Question: I'm trying use the FAKE Nuget helper to generate a nuspec and package it. The problem is that when it generates a nuspec, it is set to ReadOnly. From there, when nuget.exe runs, it throws "Access Denied" when trying to do the packaging process.
What do I need to do to circumvent this issue?

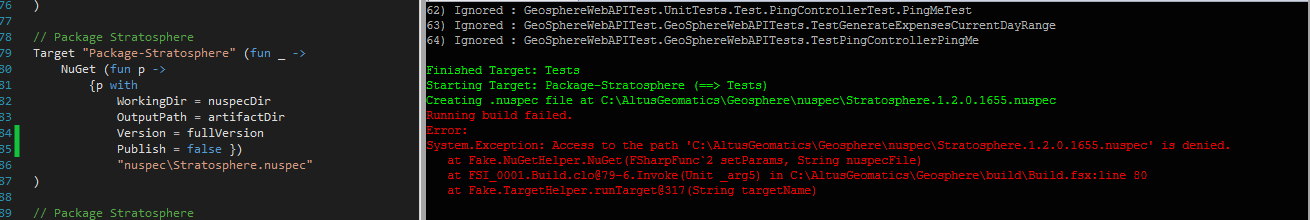
Answer: Ok, this isn't the best solution, but here's what I've done.
In my Powershell script that kicks off the FAKE script, I've added a step to change the nuspec attributes, removing the ReadOnly flag.
This seems to be doing what I need.
'''
$rootDir = (Resolve-Path $pwd\)
$nuspecFile = (Join-Path $rootDir
uspec\GeoSphere.nuspec)
Write-Host "Attempting to change the readonly status of $nuspecFile"
Set-ItemProperty $nuspecFile -name IsReadOnly -value $false
'''